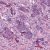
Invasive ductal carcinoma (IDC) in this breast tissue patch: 1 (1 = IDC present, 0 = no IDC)